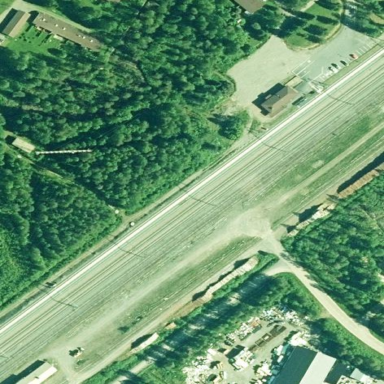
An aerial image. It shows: Platform at the railway station with shelter for public transport.